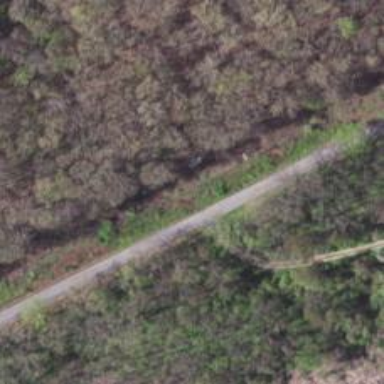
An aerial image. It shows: Unclassified road.